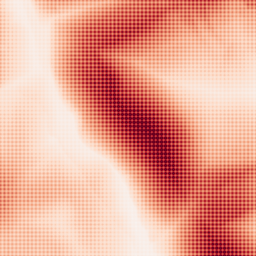
Category: morphological
Decomposition family: morphological_square
Decomposition parameters: operation: gradient
size: 50
Upsampling method: sinc_hamming
Upsampling parameters: scale: 8
kernel_size: 8
Upsampling scale: 8